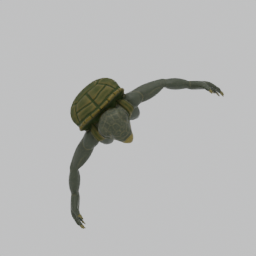
Label: animals